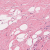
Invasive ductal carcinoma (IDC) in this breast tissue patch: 0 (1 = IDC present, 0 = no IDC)